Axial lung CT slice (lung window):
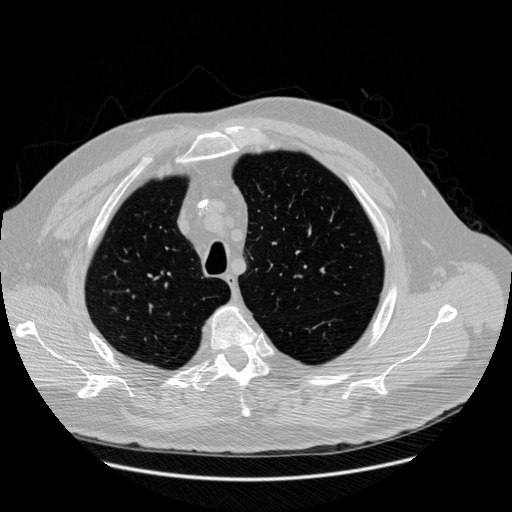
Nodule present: no